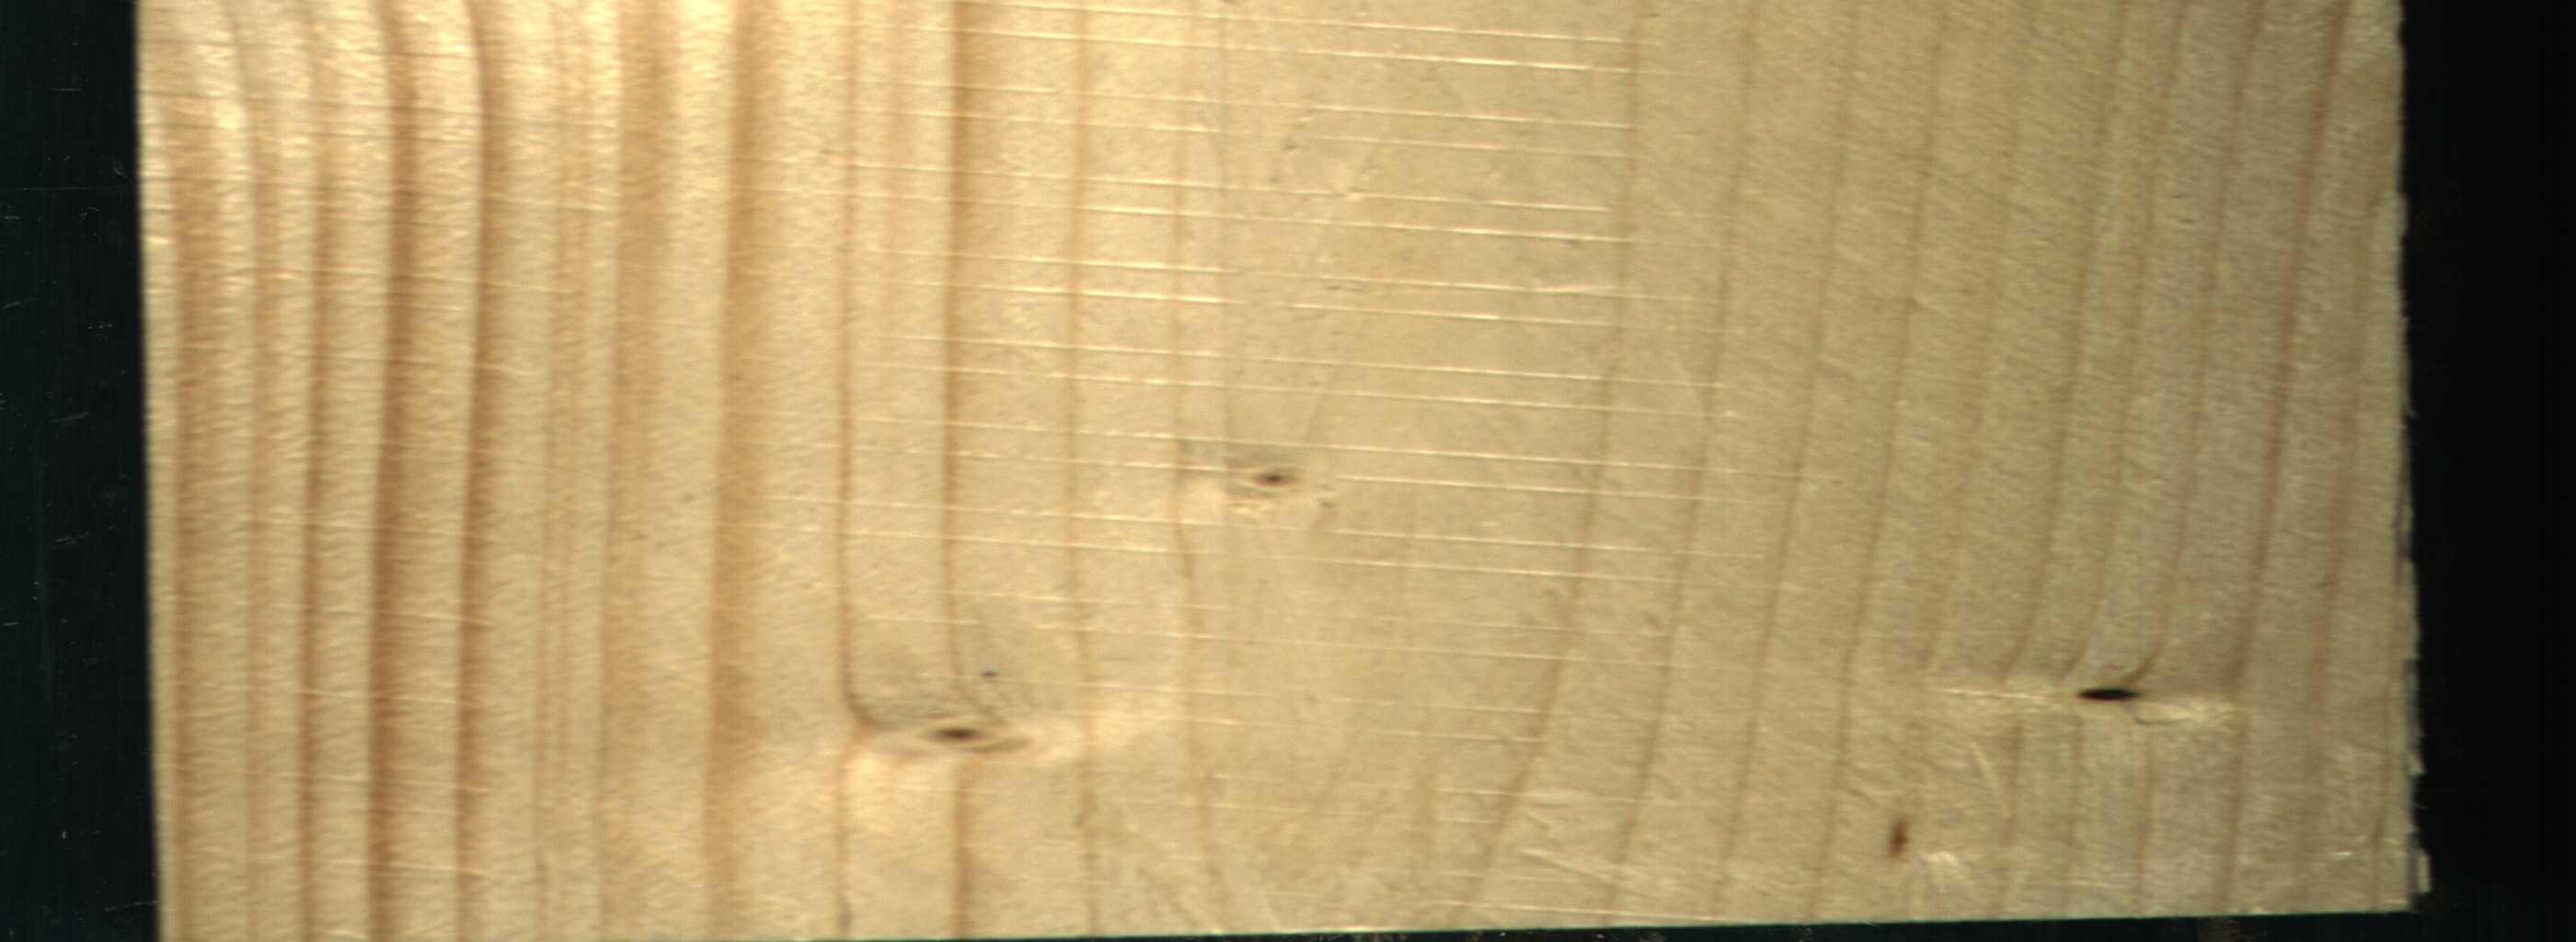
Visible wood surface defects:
resin
Dead_Knot
Live_Knot
Live_Knot
Live_Knot